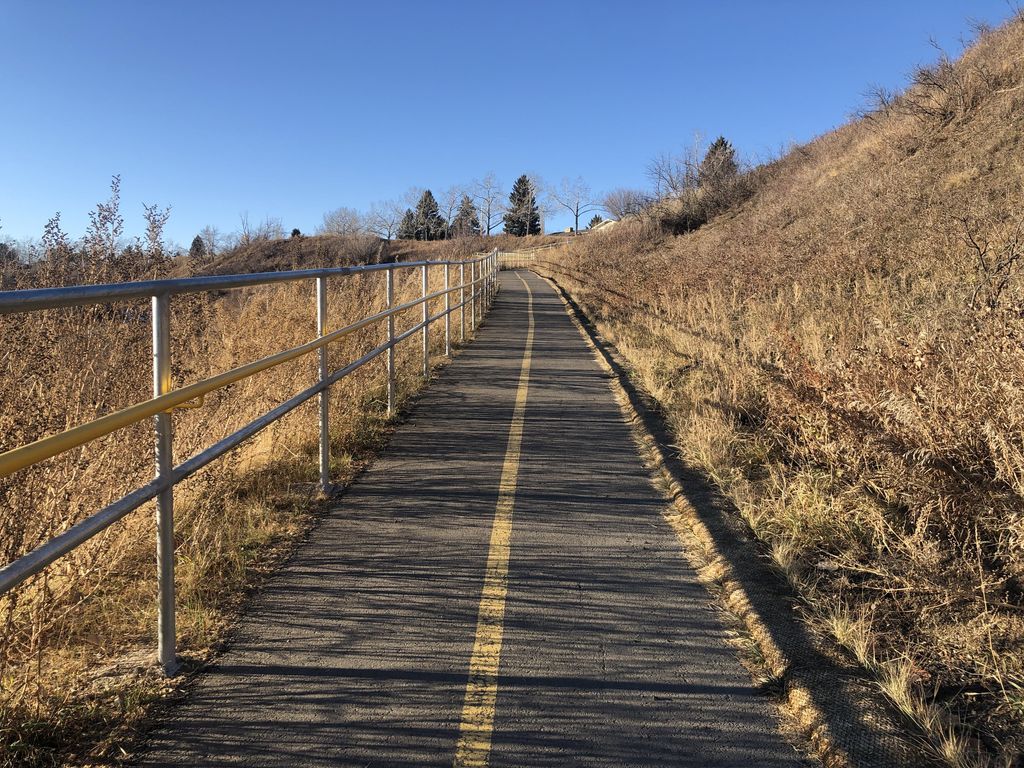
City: calgary